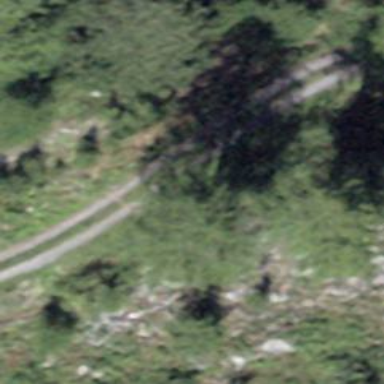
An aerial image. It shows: Gravel track with grade4 track type.